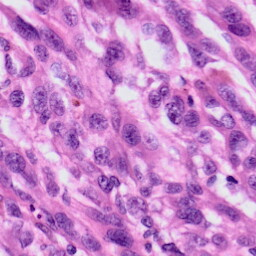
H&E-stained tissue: Skin